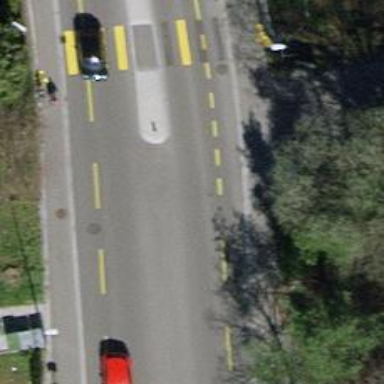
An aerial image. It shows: Secondary road with asphalt surface and designated cycle lane.